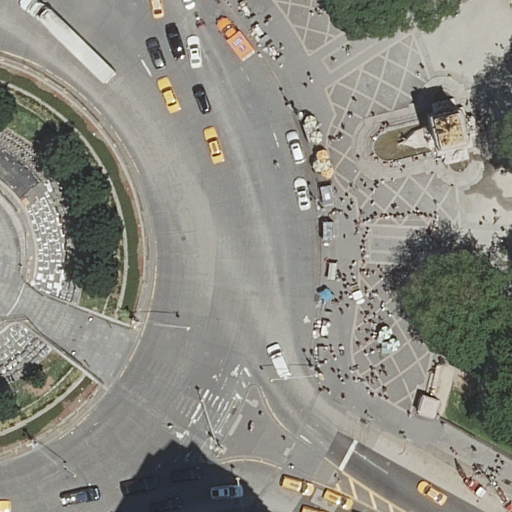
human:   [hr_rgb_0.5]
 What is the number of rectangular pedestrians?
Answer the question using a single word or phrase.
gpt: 0

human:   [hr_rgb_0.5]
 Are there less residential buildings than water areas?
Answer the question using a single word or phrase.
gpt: yes

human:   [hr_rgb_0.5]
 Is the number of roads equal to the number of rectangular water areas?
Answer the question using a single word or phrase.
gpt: no

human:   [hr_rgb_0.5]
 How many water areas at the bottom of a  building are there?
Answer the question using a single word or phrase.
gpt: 0

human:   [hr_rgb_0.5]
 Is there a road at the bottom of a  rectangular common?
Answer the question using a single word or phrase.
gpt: no

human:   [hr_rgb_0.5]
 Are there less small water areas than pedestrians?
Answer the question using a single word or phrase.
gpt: no

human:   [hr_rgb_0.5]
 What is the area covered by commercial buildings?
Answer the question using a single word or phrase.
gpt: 0m2

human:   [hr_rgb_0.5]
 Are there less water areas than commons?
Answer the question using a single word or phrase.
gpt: no

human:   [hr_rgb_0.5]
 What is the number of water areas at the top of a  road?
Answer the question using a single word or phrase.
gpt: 1

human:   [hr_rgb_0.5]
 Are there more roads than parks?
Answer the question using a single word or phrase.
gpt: yes

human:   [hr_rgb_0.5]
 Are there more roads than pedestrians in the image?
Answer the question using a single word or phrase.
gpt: yes

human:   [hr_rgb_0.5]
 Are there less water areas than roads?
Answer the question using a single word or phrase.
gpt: yes

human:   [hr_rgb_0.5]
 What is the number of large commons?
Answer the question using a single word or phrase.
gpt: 1

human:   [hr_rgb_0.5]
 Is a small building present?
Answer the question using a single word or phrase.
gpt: no

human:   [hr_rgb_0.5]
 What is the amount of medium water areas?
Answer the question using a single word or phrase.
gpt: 0

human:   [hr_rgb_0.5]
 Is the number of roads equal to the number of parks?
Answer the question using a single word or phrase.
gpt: no

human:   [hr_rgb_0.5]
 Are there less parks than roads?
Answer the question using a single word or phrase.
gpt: yes

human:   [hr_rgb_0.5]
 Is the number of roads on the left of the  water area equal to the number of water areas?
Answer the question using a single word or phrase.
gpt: no

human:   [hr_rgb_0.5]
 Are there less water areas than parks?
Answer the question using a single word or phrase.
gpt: no

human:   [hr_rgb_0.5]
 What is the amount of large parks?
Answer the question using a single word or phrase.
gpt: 0

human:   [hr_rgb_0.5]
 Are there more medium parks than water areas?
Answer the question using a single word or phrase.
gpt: no

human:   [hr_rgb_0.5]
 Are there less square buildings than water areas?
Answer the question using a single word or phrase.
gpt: yes

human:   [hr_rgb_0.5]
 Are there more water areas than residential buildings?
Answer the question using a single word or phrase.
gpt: yes

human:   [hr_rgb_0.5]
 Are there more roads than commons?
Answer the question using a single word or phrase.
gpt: yes

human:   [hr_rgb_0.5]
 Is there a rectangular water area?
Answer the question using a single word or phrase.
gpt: no

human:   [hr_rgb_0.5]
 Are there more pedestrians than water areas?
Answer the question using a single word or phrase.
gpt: no

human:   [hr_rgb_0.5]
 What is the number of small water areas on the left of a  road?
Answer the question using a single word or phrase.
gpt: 0

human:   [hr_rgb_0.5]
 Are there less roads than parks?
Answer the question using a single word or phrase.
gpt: no

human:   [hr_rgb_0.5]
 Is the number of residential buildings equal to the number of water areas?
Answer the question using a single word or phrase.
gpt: no

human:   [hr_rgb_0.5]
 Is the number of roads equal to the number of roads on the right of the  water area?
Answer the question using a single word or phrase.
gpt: no

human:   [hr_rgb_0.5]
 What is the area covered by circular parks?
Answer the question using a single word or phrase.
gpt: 0m2

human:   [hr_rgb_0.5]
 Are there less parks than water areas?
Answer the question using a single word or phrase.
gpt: no

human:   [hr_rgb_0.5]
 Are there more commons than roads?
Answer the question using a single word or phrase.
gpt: no

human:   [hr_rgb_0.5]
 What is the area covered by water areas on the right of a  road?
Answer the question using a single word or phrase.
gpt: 48m2

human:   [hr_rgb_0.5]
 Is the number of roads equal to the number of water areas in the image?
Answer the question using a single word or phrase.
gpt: no

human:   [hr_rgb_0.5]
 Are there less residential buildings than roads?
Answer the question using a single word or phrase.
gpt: yes